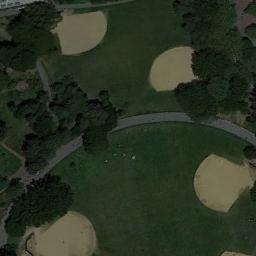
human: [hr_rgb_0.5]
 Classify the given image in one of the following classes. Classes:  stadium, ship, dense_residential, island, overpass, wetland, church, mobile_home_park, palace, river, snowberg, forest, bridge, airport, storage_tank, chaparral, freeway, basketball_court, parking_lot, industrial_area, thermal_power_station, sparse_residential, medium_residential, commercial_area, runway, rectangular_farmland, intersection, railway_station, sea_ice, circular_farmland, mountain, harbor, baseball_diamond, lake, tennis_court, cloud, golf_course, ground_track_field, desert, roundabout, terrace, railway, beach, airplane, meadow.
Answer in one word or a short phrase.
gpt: baseball_diamond